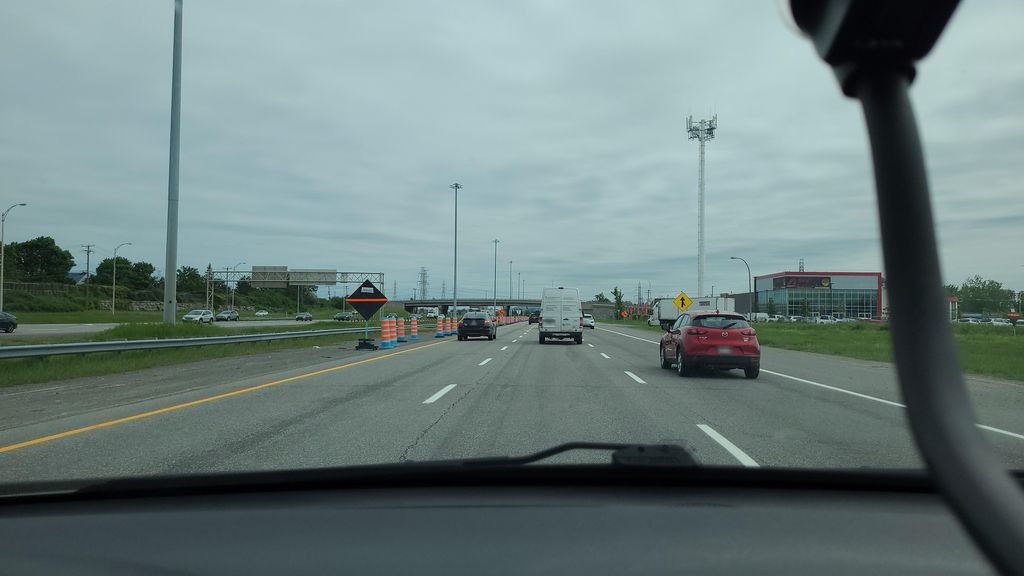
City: montreal